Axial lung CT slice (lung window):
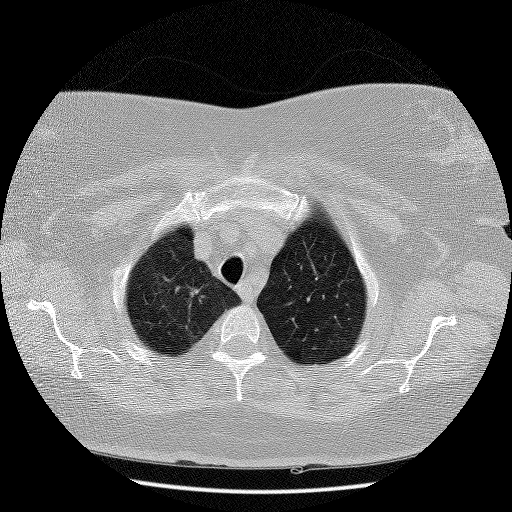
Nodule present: no